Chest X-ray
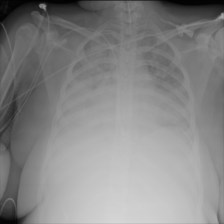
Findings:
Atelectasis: negative
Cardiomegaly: negative
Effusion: negative
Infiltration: positive
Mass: negative
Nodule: negative
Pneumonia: negative
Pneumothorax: negative
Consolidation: negative
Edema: negative
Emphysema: negative
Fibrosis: negative
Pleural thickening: negative
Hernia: negative